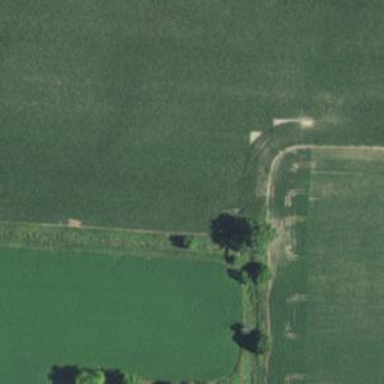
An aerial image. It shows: Culvert tunnel.